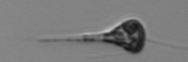
Label: Euglena